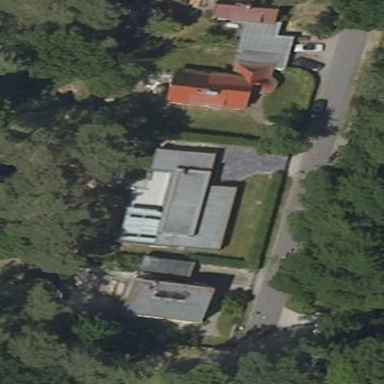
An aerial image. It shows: Simple house.